Question: Hi I need to find the the average annual salary using the salary per month data.
I know one can use another column for the salary per year and work it out, but I do not want to, since I am trying to make the application as efficient as possible.

Thanks
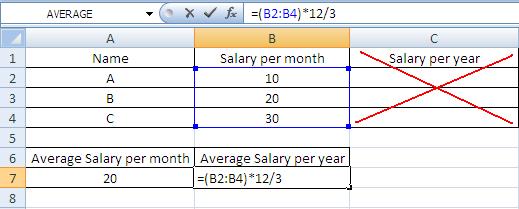
Answer: Maybe I'm misunderstanding what you're trying to achieve, but it looks like '=SUM(B2:B4)*12/3' should do it. Or even better, '=AVERAGE(B2:B4)*12', or '=A7*12' since you already have the average number in its own cell.